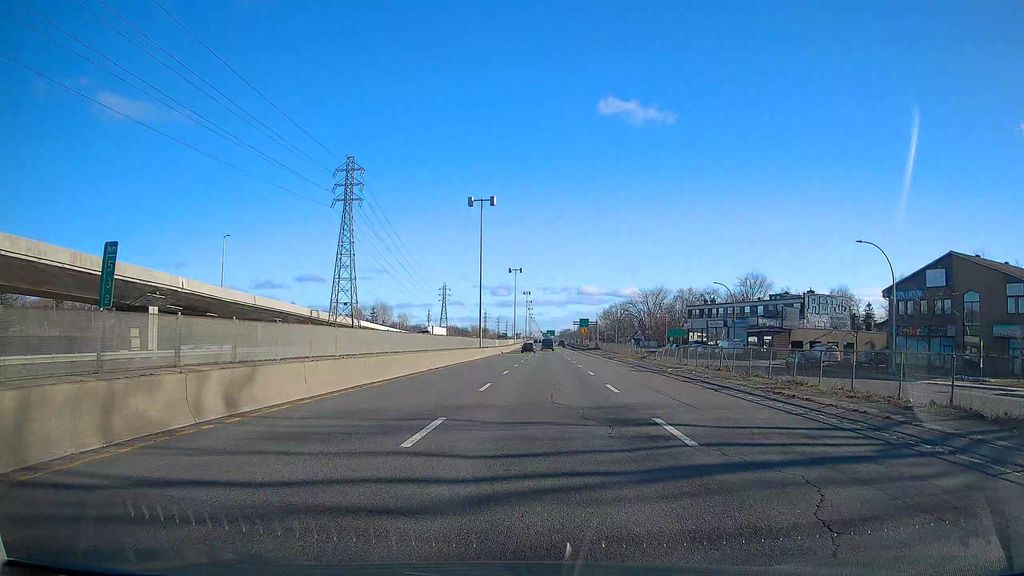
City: montreal